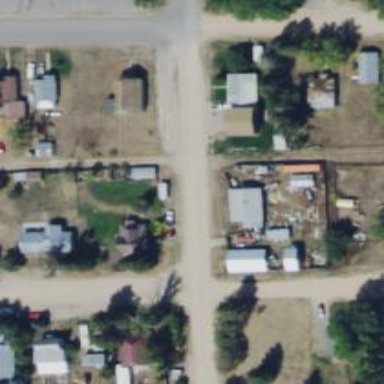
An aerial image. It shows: Alley classified as service road.